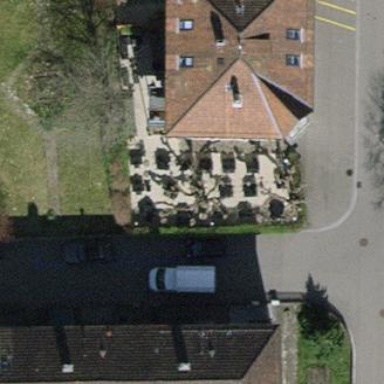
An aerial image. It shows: Restaurant located in apartment building.